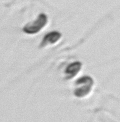
Label: Chaetoceros_socialis